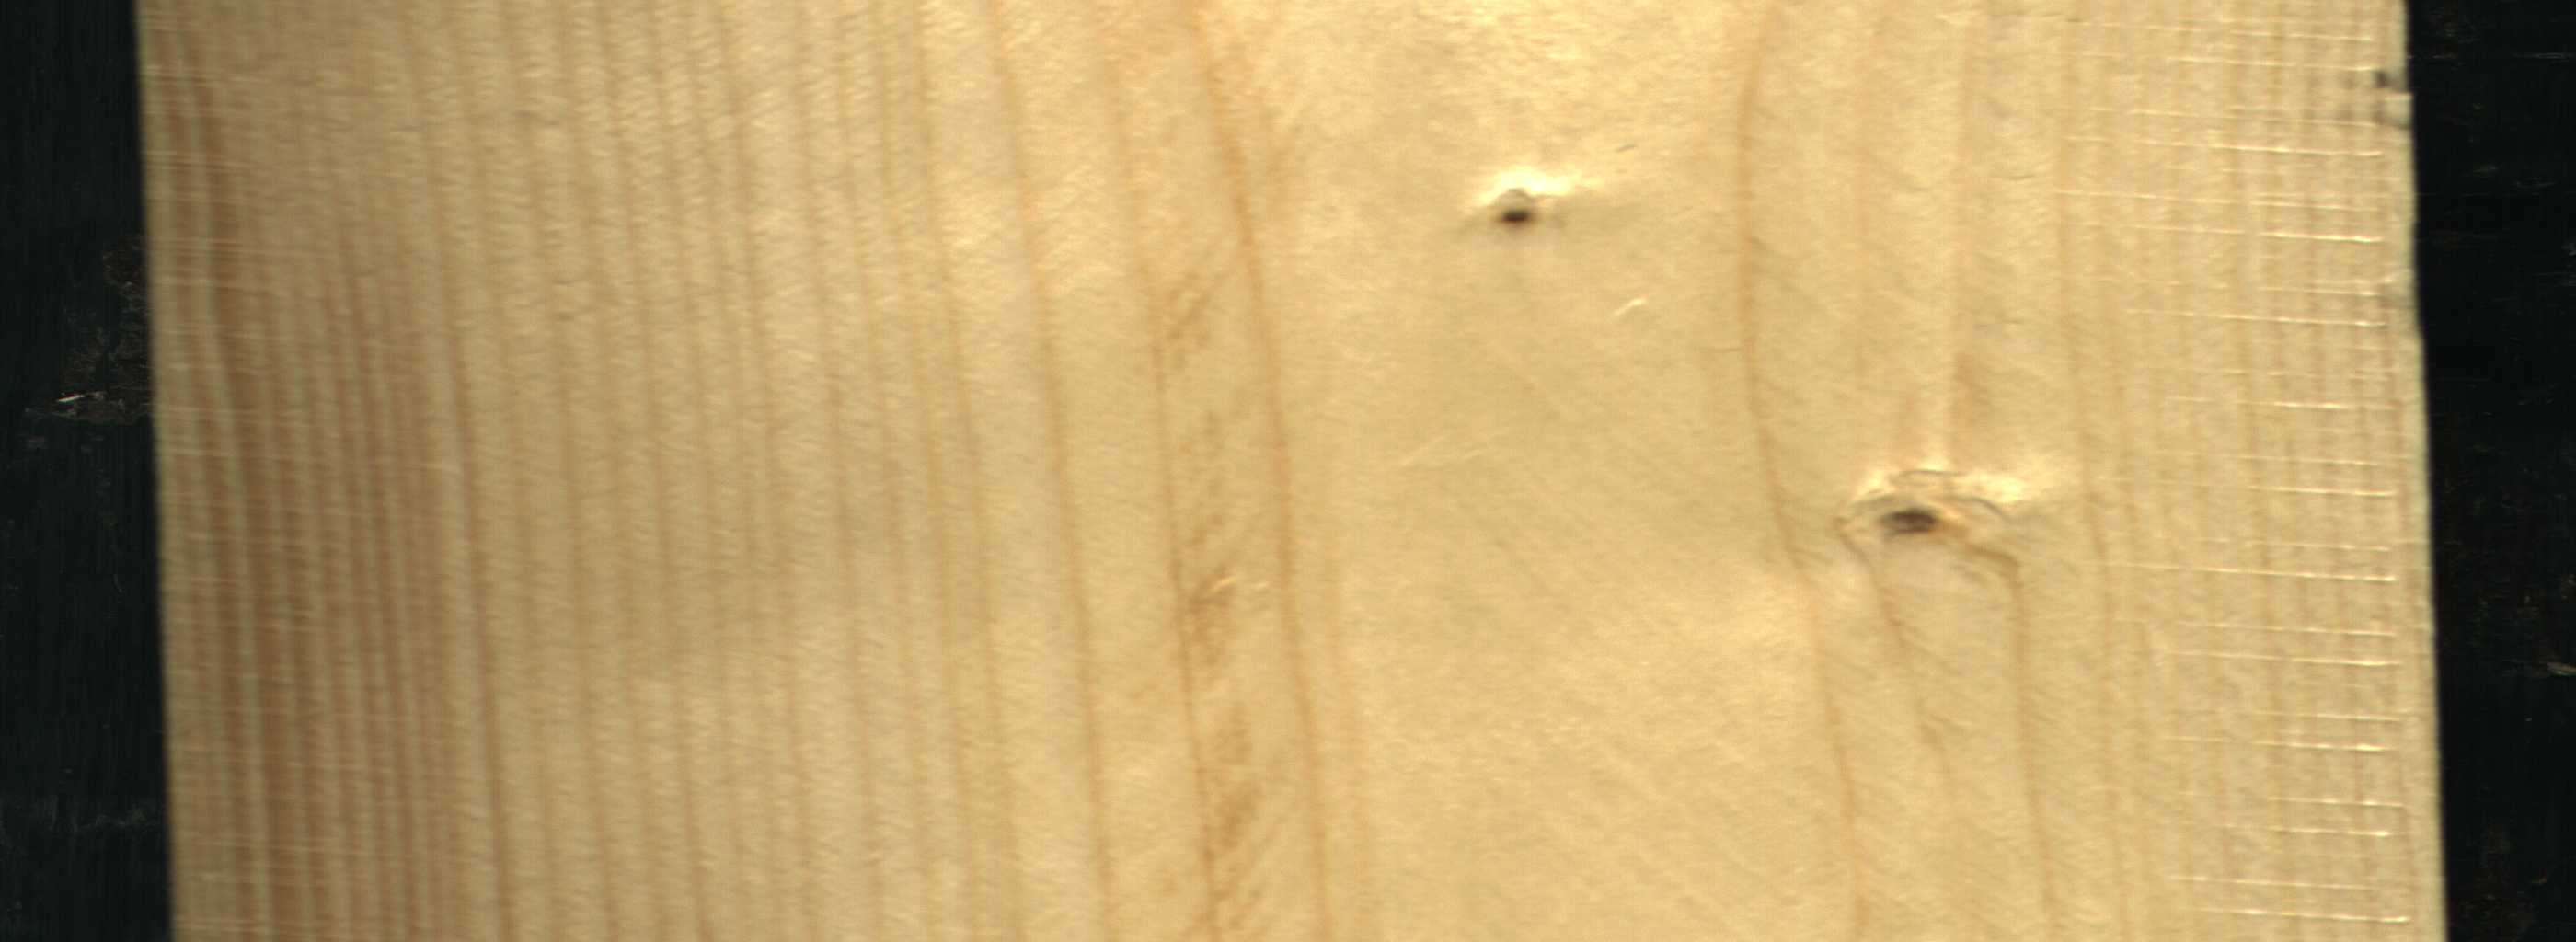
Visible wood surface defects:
Dead_Knot
Live_Knot